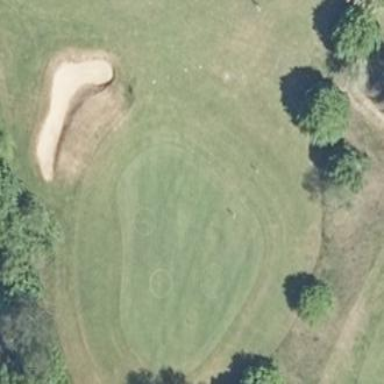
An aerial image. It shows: Golf green.